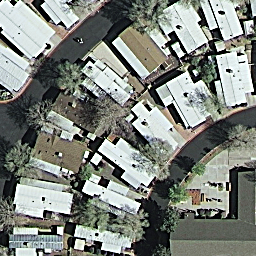
Label: residential